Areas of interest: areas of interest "Traffic and Vehicle Management"
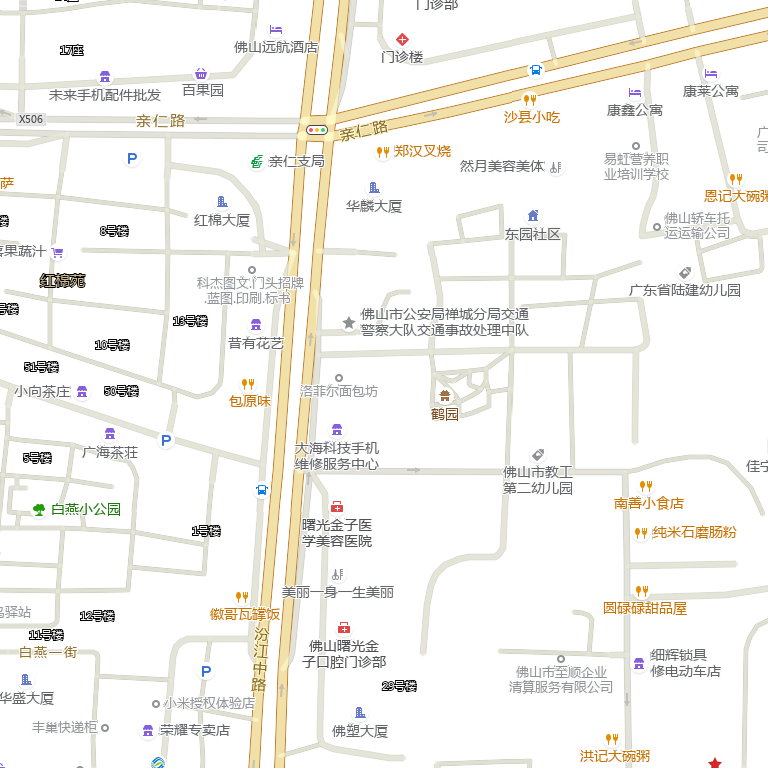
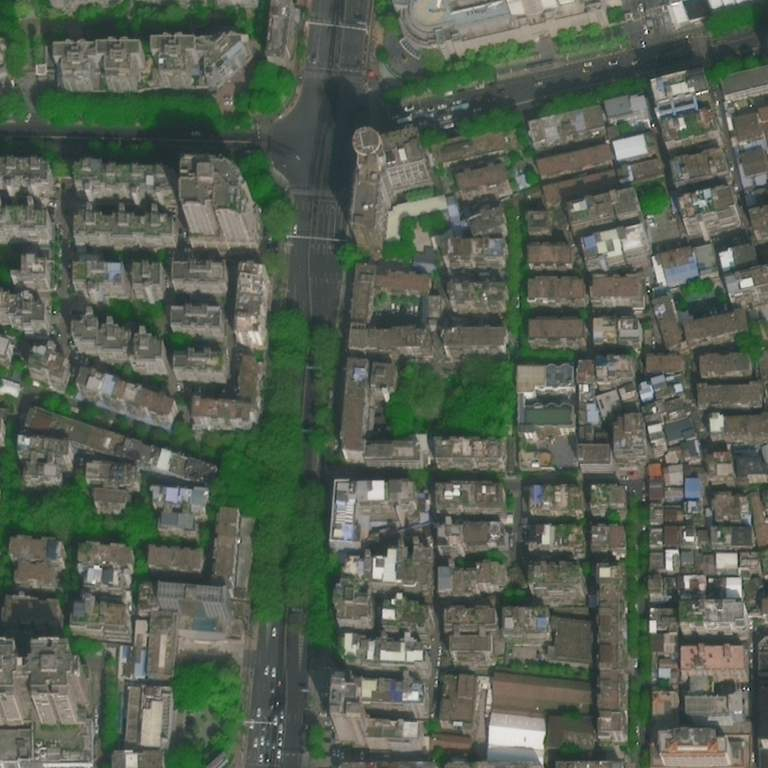